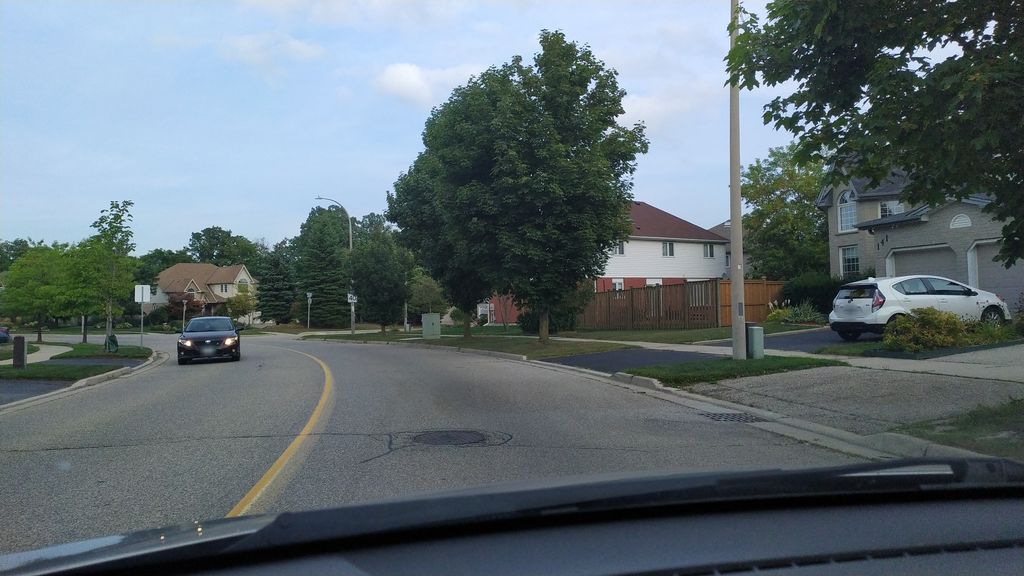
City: kitchener-waterloo